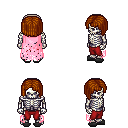
a pixel art fantasy rpg character, male body template, skeleton, pink tattered cape, red pants, brunette pageboy hairstyle, gray slippers, four views (front, back, left, right), 2x2 character sprite sheet, small pixel art, hard edges, no anti-aliasing